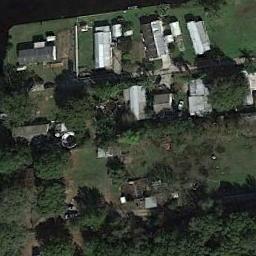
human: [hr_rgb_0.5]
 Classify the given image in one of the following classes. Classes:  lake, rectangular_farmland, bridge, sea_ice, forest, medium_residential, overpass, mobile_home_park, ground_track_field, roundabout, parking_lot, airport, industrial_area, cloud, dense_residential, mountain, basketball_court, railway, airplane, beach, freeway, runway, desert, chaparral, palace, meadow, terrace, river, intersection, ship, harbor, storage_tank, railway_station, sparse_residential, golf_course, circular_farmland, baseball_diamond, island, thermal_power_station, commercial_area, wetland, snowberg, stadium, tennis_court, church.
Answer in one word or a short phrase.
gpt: medium_residential